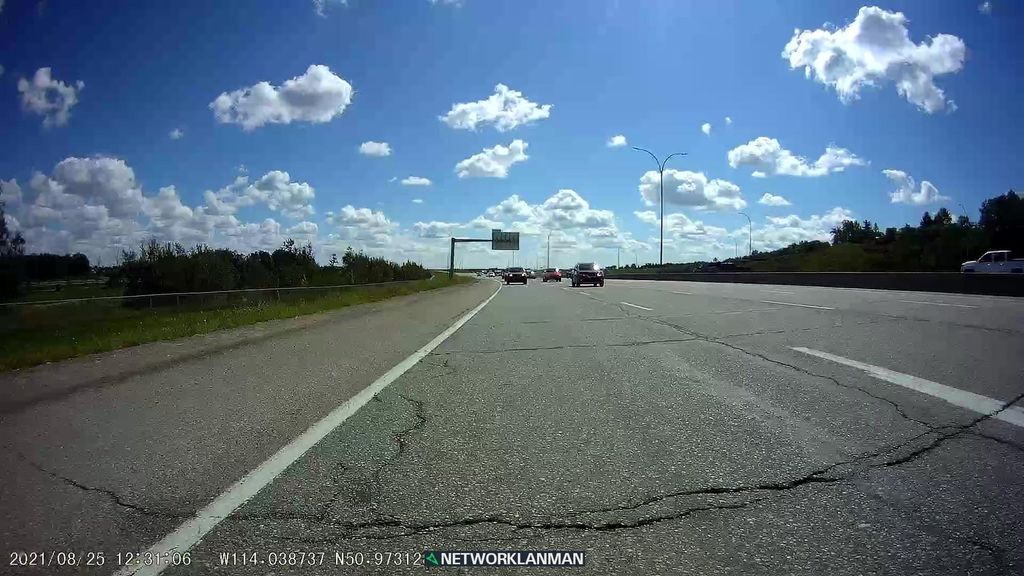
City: calgary